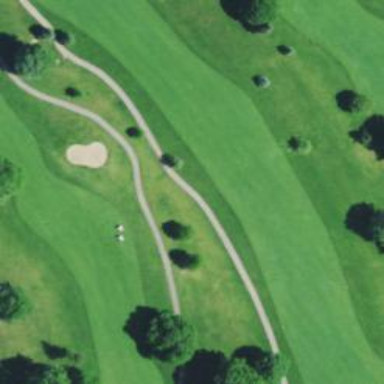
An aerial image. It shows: Grassy area designated as golf fairway.